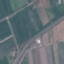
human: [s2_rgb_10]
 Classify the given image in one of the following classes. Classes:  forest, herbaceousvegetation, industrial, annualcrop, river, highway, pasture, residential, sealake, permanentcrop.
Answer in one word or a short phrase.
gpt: Highway